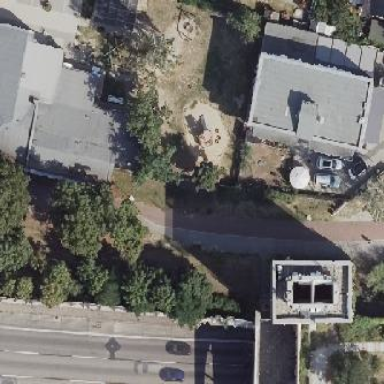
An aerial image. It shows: Kindergarten building.